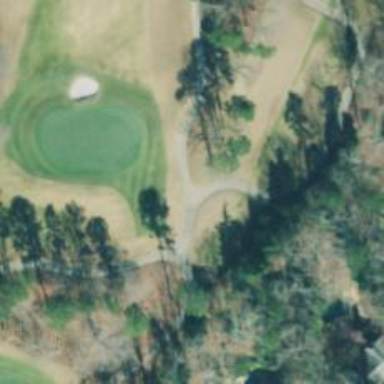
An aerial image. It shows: Path designated for golf carts.